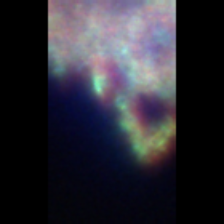
Taxon: Unknown_detritus
Group: Unknown